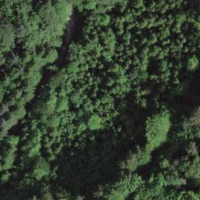
EUNIS habitat code: 44
Species observed at this site:
Allium ursinum